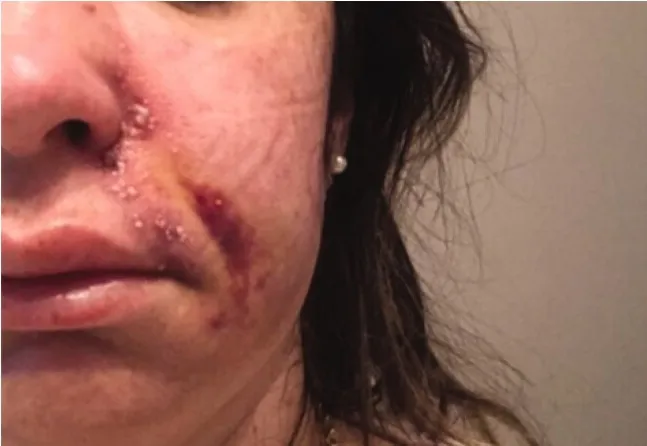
27 September 2018. Third day after procedure. Lesions evolved to pustules in the nasal ala.
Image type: medical_photograph (skin_photograph)